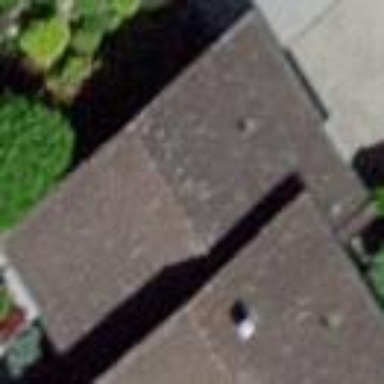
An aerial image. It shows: Garage.